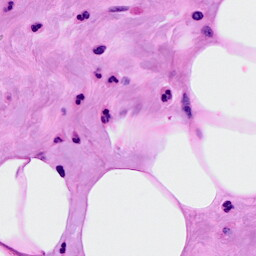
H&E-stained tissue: Breast